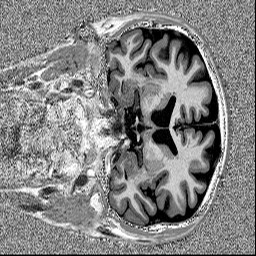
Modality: MP2RAGE
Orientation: coronal
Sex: male